Interaction volume radius: 5 \u00c5
Interaction volume height: 15 \u00c5
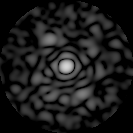
Disorder parameter: 0.8046